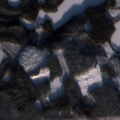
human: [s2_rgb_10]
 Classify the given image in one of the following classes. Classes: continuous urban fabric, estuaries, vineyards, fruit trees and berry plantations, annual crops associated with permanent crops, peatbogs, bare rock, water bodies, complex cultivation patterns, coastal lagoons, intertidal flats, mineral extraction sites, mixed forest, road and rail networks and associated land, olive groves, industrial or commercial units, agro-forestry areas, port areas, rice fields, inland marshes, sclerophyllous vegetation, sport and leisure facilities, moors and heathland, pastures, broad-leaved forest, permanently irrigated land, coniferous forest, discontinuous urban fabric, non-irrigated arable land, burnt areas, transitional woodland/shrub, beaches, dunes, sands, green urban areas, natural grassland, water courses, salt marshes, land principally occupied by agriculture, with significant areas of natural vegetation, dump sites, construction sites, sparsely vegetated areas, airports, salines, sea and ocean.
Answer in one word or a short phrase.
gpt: coniferous forest